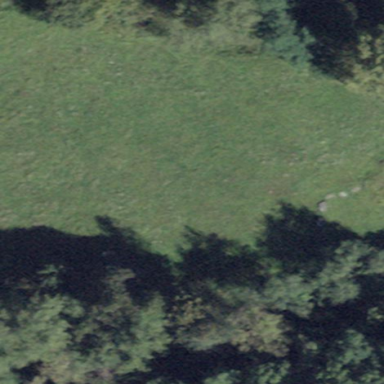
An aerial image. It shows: Area covered with grass.